Field crop: maize
Growth stage: 2
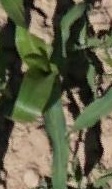
Species: maize